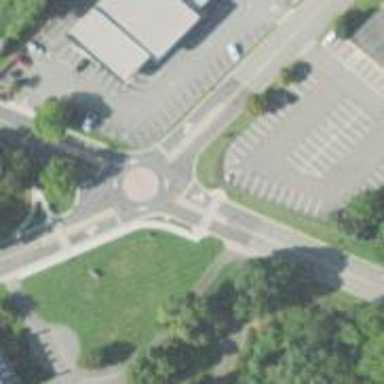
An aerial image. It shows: Mini roundabout on the road.